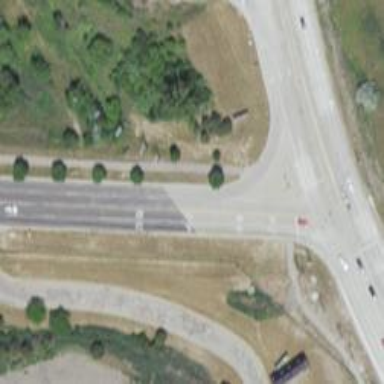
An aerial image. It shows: Secondary link road.